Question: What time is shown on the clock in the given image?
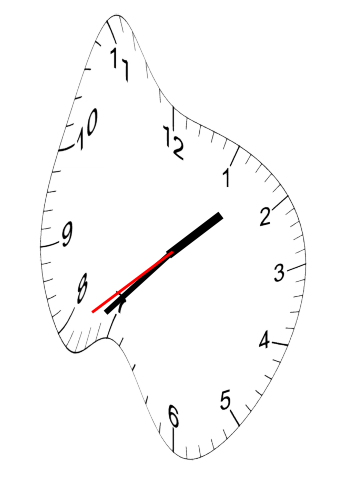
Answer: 01:37:39